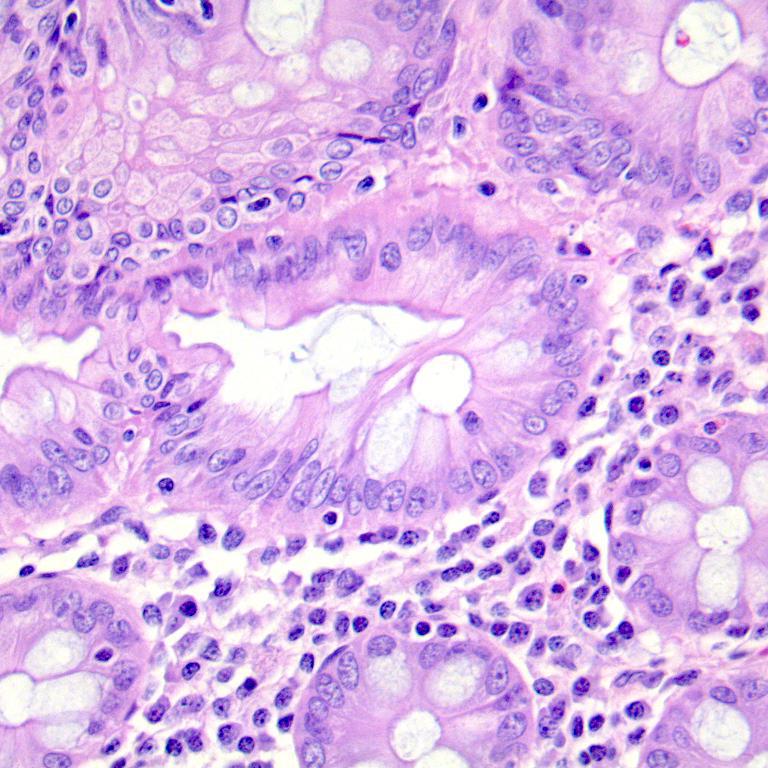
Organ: colon
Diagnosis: benign